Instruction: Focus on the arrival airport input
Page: home
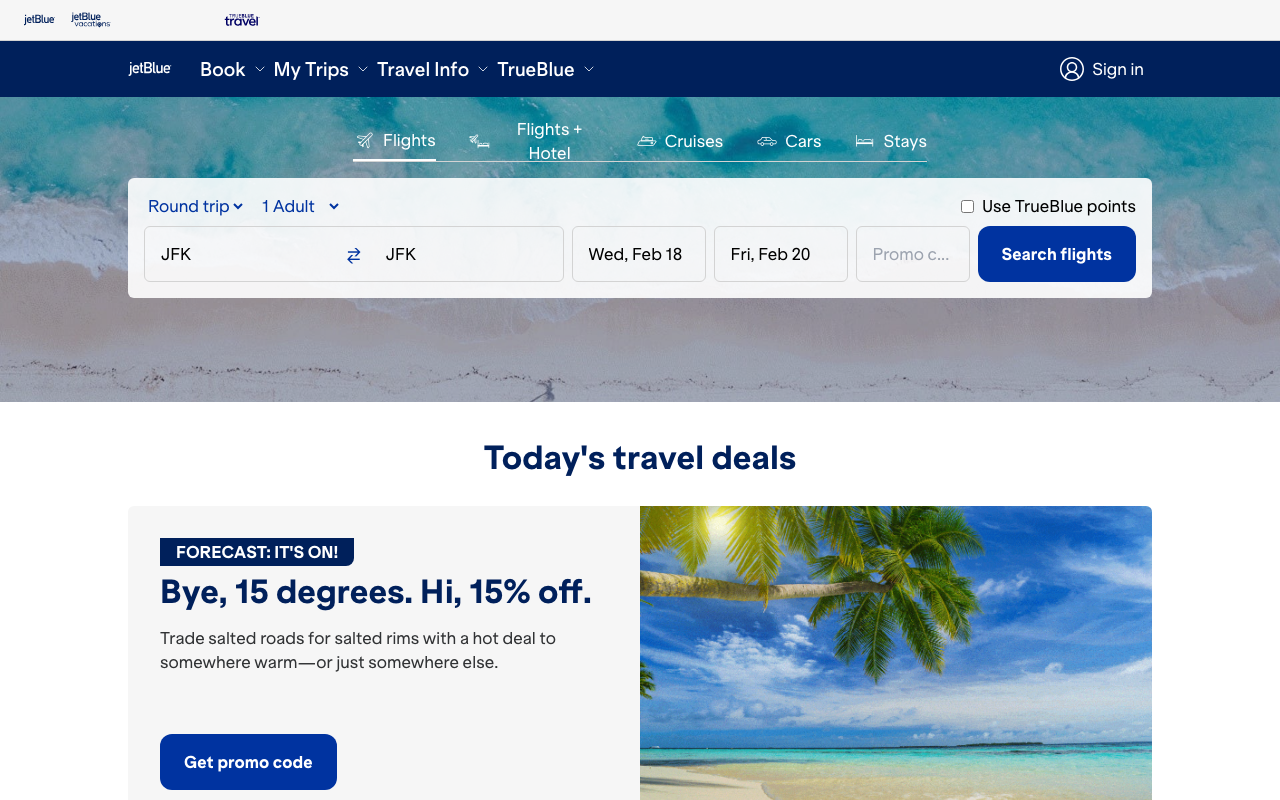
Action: click